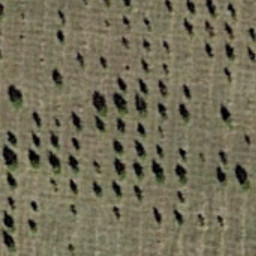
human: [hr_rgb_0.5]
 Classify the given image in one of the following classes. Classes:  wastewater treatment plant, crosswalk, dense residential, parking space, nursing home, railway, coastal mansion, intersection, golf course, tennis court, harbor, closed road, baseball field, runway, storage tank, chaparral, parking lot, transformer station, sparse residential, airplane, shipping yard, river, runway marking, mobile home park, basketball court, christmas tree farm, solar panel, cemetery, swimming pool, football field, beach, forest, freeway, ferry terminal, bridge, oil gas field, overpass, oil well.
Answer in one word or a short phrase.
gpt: christmas tree farm